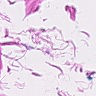
Metastatic tissue present: no